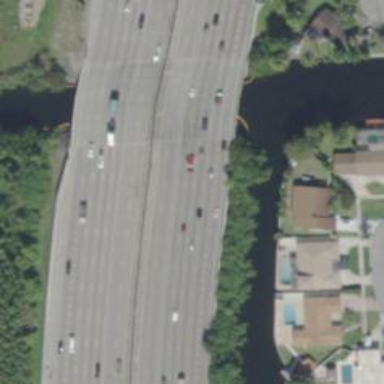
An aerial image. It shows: Bridge over motorway.